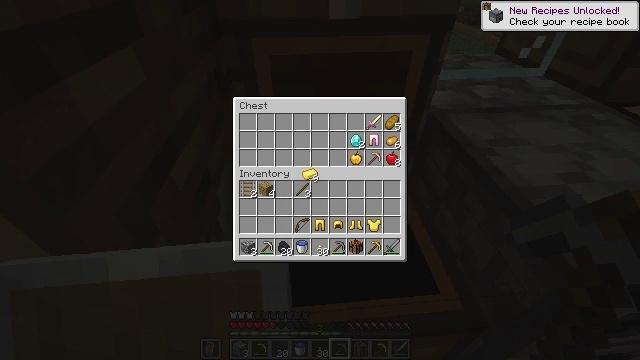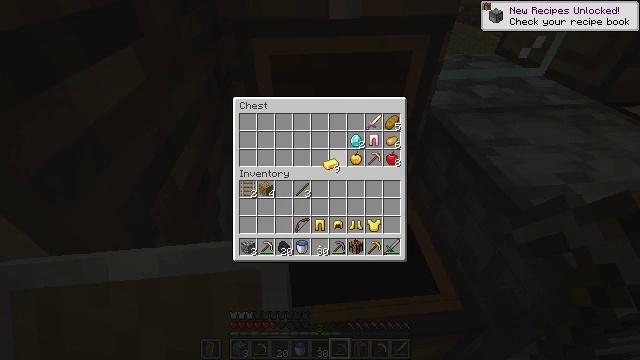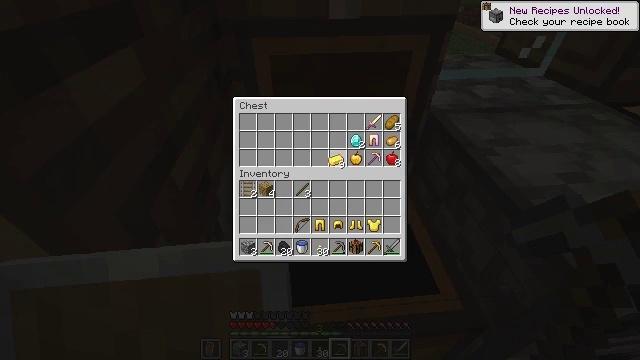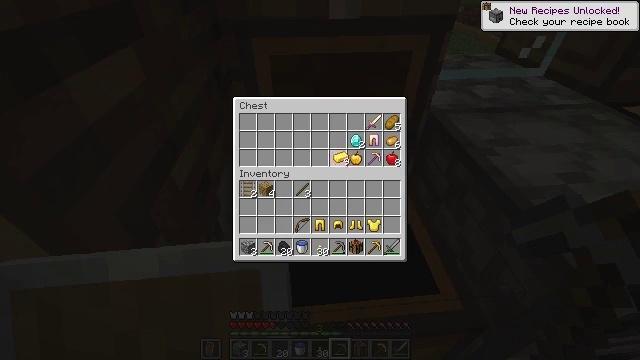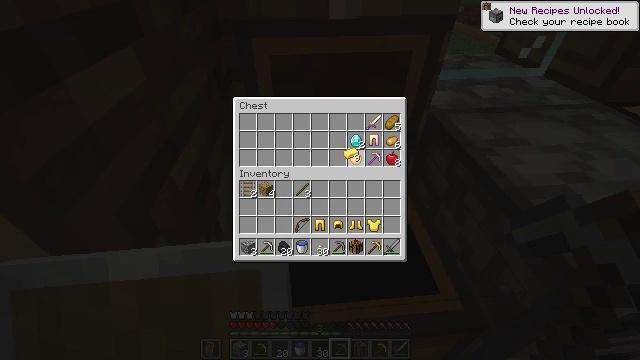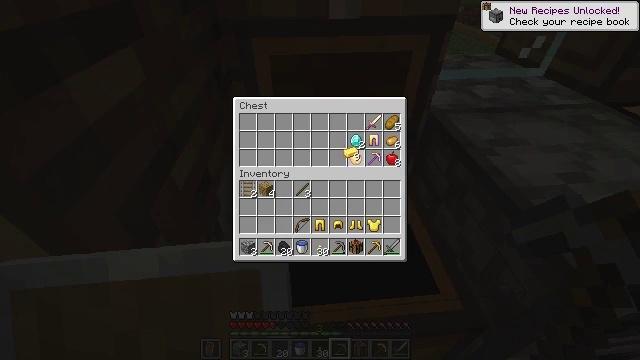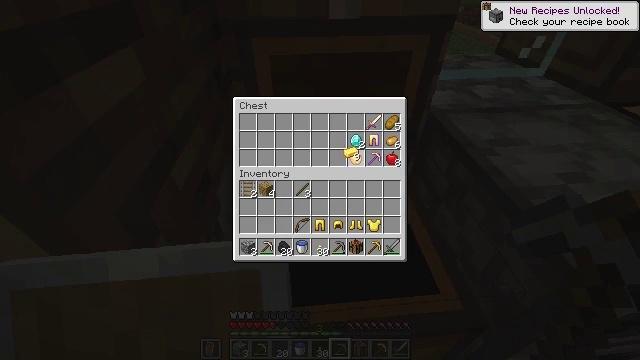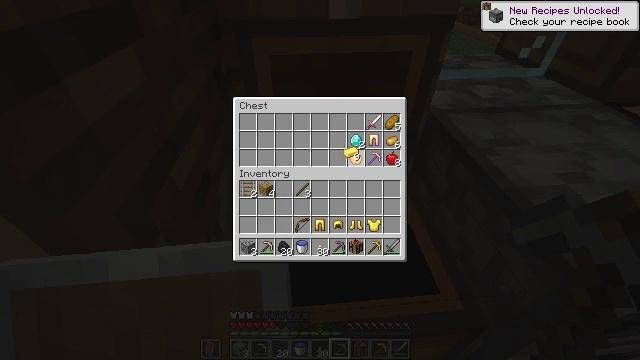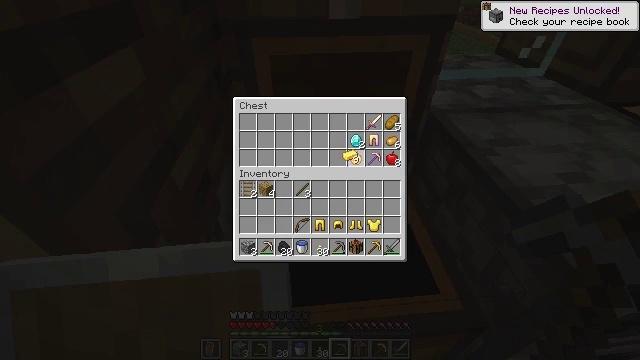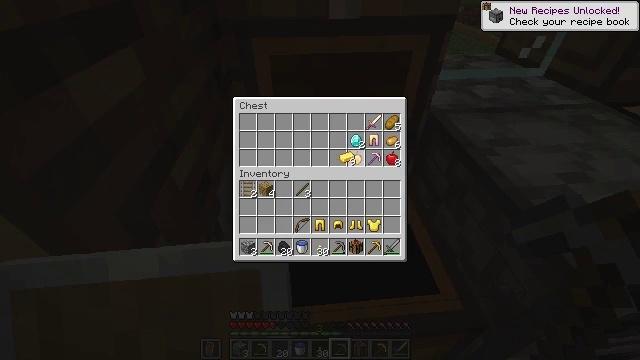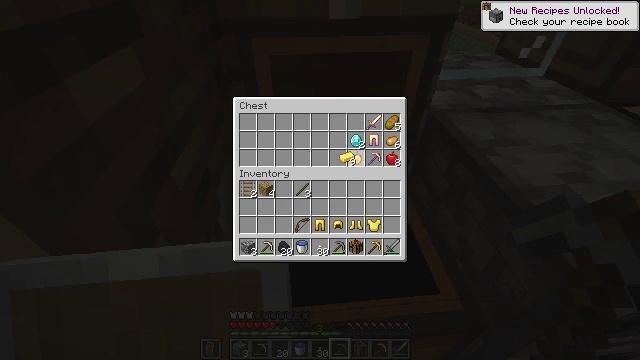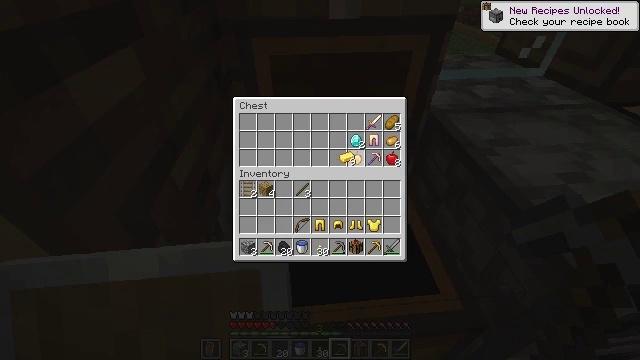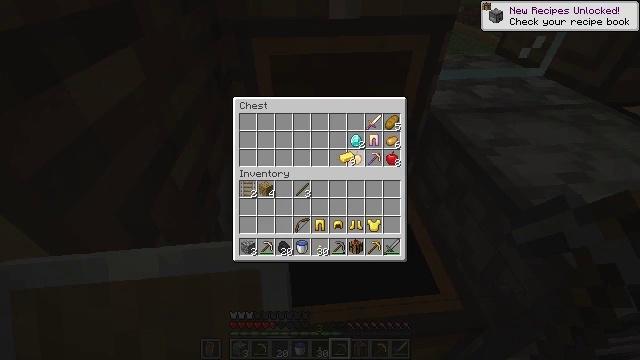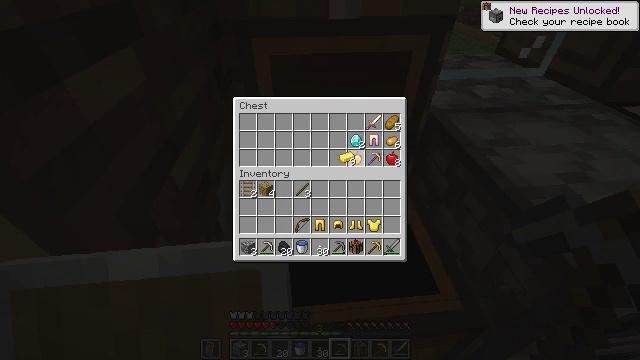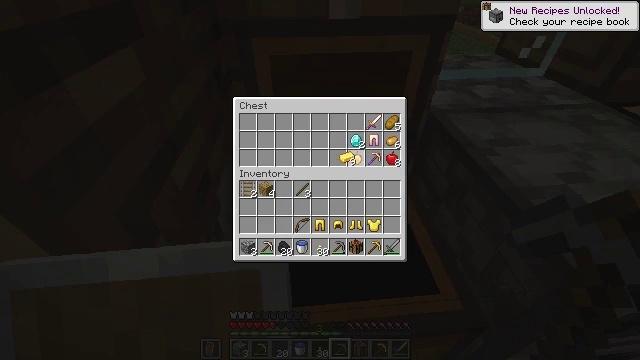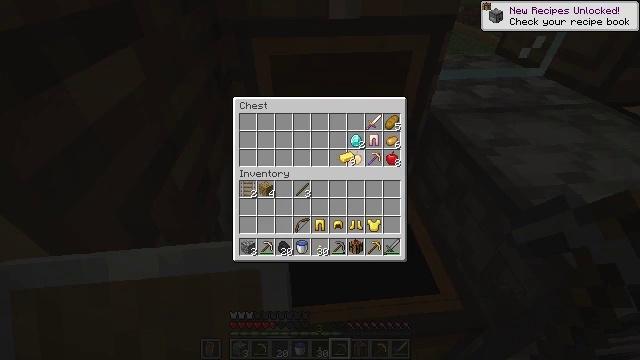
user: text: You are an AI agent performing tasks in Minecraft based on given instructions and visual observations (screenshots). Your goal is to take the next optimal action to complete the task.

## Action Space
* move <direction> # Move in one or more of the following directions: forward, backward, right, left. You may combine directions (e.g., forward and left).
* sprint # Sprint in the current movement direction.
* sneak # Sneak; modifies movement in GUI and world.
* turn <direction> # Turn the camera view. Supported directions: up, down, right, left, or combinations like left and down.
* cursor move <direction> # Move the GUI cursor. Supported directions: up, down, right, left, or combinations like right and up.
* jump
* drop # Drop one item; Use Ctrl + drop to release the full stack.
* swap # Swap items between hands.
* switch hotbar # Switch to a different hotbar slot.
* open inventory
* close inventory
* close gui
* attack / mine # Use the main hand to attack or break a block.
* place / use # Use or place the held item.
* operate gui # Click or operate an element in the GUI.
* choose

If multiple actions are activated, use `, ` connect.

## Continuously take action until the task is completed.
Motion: motion action
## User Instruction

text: Clear the ground by mining grass.
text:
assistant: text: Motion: turn right and up
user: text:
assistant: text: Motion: no_op
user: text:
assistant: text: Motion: no_op
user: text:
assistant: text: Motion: turn right
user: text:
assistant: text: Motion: no_op
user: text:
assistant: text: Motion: no_op
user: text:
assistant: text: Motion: no_op
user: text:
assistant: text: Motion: no_op
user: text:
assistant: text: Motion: no_op
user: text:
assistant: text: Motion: no_op
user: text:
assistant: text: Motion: no_op
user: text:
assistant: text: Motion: no_op
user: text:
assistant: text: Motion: no_op
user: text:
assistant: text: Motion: no_op
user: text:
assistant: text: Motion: no_op
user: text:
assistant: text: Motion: no_op
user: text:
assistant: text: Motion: no_op
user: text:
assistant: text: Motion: no_op
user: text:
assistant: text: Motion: no_op
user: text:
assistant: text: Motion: no_op
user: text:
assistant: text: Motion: no_op
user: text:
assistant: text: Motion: attack / mine
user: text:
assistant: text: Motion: attack / mine
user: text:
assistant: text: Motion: attack / mine
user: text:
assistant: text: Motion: no_op
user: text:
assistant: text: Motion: no_op
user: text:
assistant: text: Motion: no_op
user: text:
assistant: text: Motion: no_op
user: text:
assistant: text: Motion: no_op
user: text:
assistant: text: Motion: close inventory